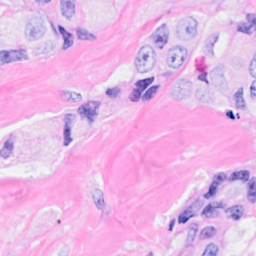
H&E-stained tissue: Breast